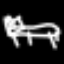
Label: bed